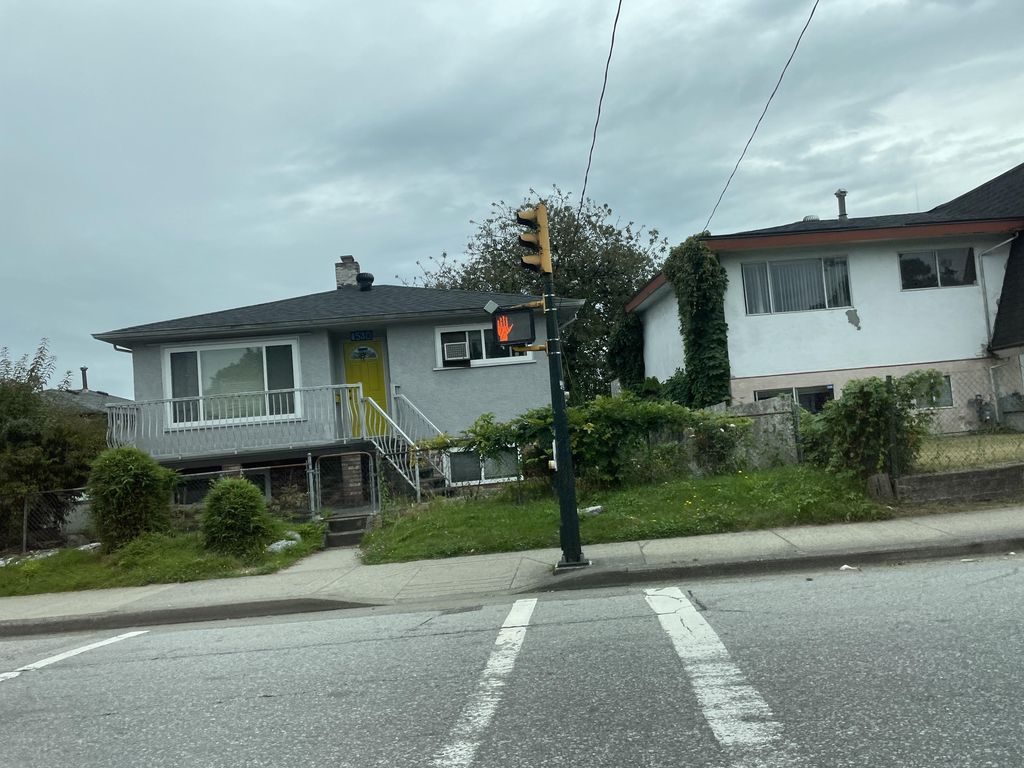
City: vancouver